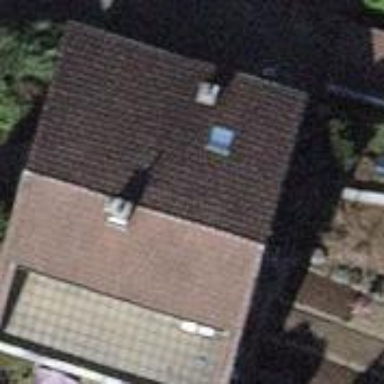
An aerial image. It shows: Building with tiled roof.